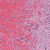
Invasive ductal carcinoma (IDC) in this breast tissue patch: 0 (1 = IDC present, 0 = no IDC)